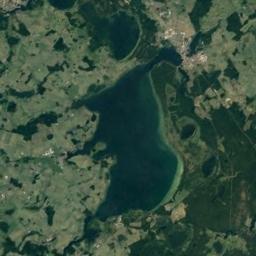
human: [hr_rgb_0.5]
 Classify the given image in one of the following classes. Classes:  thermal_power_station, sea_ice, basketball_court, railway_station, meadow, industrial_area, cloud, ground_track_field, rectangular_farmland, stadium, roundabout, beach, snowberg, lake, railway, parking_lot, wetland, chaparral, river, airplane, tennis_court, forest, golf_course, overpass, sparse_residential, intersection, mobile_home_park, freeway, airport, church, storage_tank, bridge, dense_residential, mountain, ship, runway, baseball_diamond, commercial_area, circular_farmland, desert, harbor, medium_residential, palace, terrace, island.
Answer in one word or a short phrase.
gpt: lake